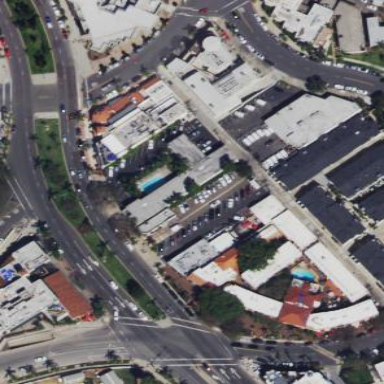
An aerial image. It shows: Building that is motel.